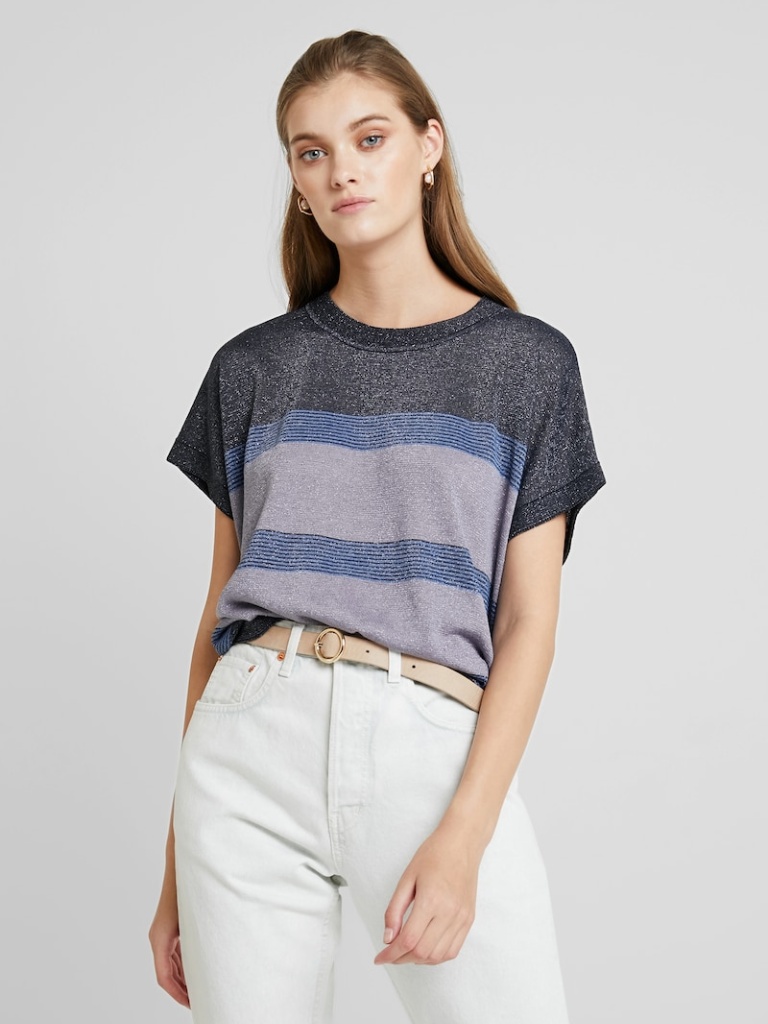
knit relaxed short sleeve hip length French Tucked crew t-shirt